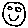
Label: smiley face